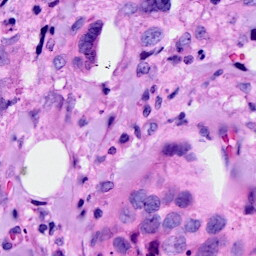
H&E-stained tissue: Breast